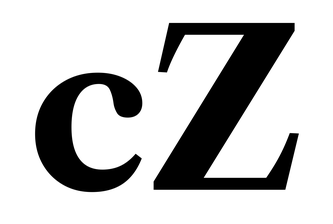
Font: LibreCaslonText_Bold